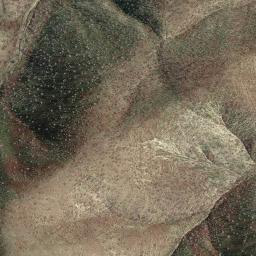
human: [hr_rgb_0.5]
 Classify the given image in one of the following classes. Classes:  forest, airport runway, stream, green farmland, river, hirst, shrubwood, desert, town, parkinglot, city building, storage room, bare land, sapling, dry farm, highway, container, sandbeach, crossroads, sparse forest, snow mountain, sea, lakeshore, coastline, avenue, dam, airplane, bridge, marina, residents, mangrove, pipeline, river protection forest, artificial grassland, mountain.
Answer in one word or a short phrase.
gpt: mountain